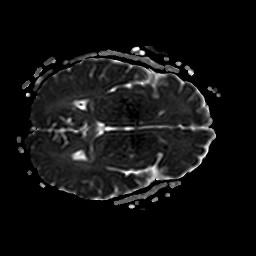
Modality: ADC
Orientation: axial
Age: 37
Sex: male
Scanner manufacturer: philips
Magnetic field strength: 3 T
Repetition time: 3.743 s
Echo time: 0.05989 s